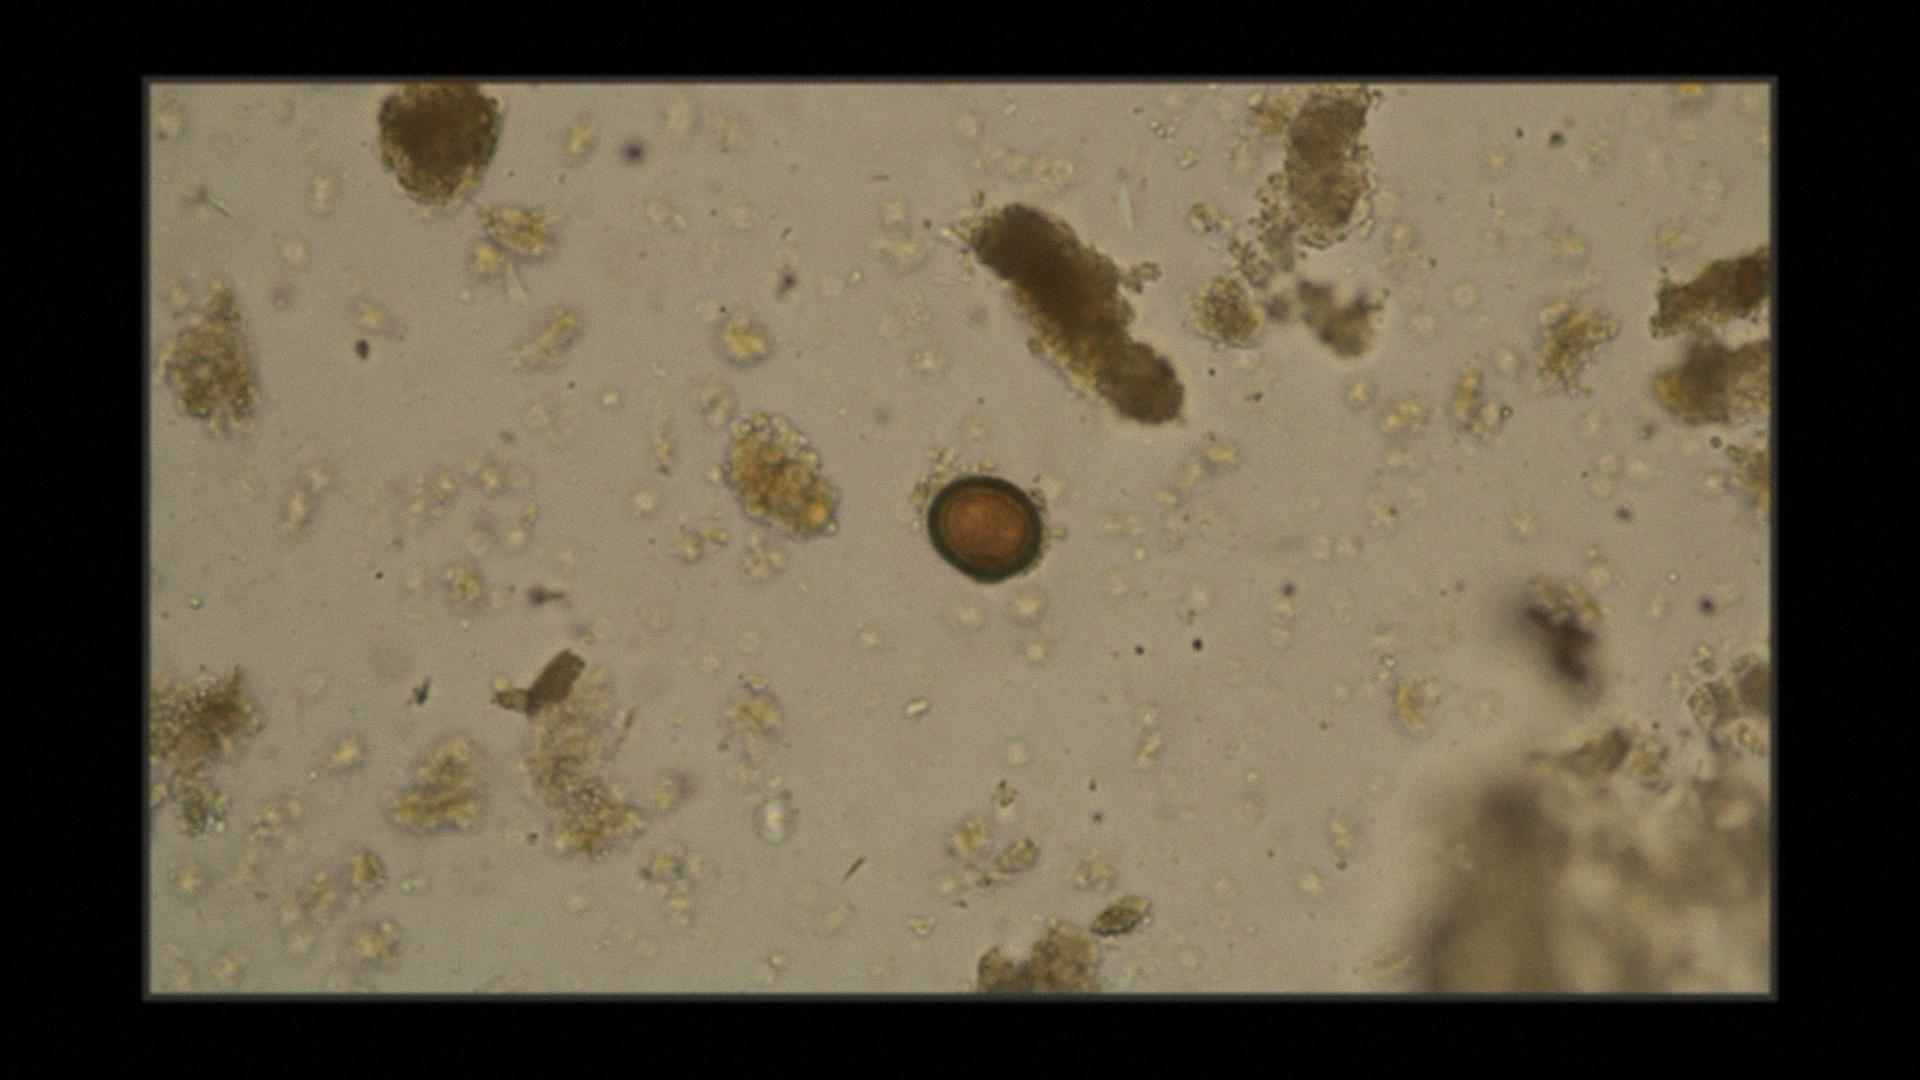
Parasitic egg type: Taenia spp. egg